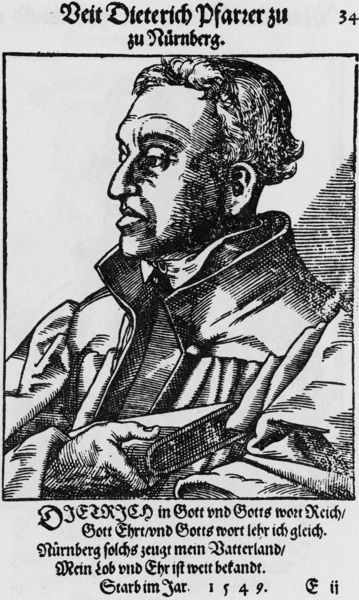
Titel: Bildnis des Veit Dietrich
Künstler: Tobias Stimmer
Institution: (Seriendruck)
Schlagwörter: dunkel, hand, mann, schatten, weiß, grau, haar, hell, mund, nase, ohr, profil, schwarz, stirn, anzug, jacke, jung, augen, bibel, falten, halten, kragen, tod, bildnis, hände, portrait, porträt, kirche, geistlicher, haare, halbfigur, mantel, lippe, lippen, rechts, holzschnitt, schrift, seitlich, papier, grafik, falte, deutsch, buch, glaube, links, druck, schraffur, stich, titel, text, überschrift, einband, talar, buchrücken, pfarrer, schattenwurf, luther, gelehrter, kupferstich, erinnerung, nürnberg, reformation, dietrich, seriendruck, anzeige, falen, veit, männerporträt, poträit, nachruf, 1549, veit dietrich pfarzer, 34, gelehrter buch, pfarzer, dieterich, pffarer, parzer